Field crop: maize
Growth stage: 1
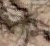
Species: salsola